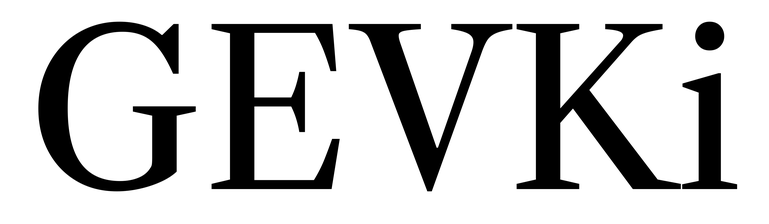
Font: LibreCaslonText_Regular